Question: I've list box in my application.
Below is the screen shot.

'''
private void companiesList_SelectionChanged(object sender, SelectionChangedEventArgs e)
{
//get the selected item from list
Company selectedItem = (Company)e.AddedItems[0];
Uri uri = new Uri("/CompanyDetailsPage.xaml", UriKind.Relative);
//navigate to target page
this.NavigationService.Navigate(uri);
FrameworkElement root = Application.Current.RootVisual as FrameworkElement;
root.DataContext = selectedItem;
}
}
'''
Upto this it is fine.
'''
private void Del_Btn_clicked(object sender, RoutedEventArgs e)
{
//get the Corresponding item from list i.e. On which delete button is placed.
//Delete saved company from the database
}
'''
I'm unable to get that particular list item index on which the delete button is placed.
Ho could I get.
Thanks.
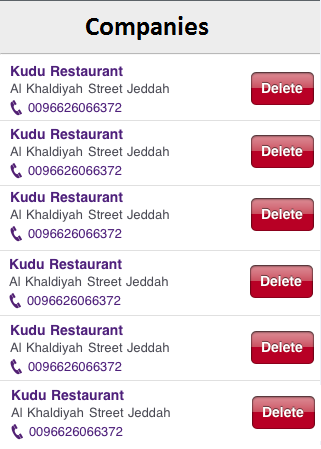
Answer: You can retrieve the button by casting the 'sender' parameter. From there, you can retrieve the company by casting the DataContext property:
'''
private void Del_Btn_clicked(object sender, RoutedEventArgs e)
{
var button = (Button)sender;
var company = (Company)button.DataContext;
// ...
}
'''